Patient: sex M, age 37
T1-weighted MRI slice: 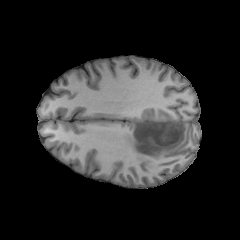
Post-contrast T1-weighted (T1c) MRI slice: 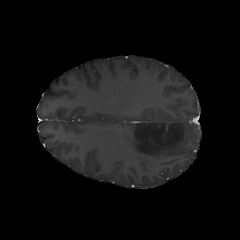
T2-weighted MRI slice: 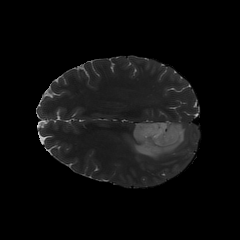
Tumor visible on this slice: yes
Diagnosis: Astrocytoma, IDH-mutant
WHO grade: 2